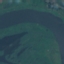
Label: River